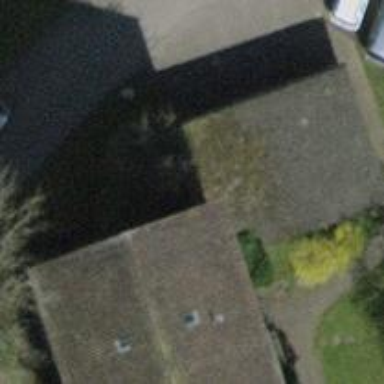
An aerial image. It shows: Flat-roofed building.